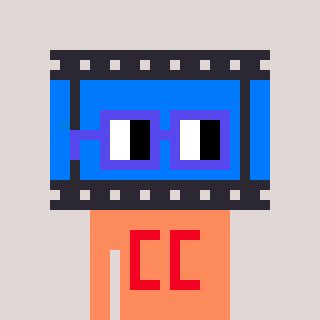
a pixel art character with square blue glasses, a film strip-shaped head and a peachy-colored body on a warm background